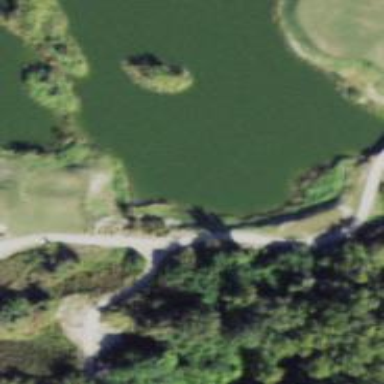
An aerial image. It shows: Path used for both walking and golf.